Aerial crown-view tile of a tropical tree (Barro Colorado Island, Panama), acquired 20241112:
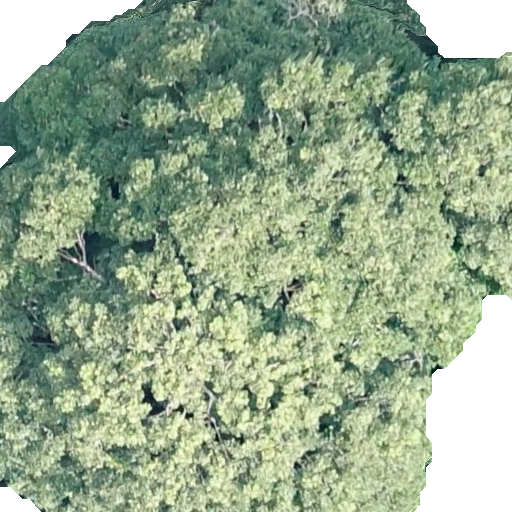
Species: Dipteryx oleifera
GBIF accepted scientific name: Dipteryx oleifera
Crown area: 470.985 m²